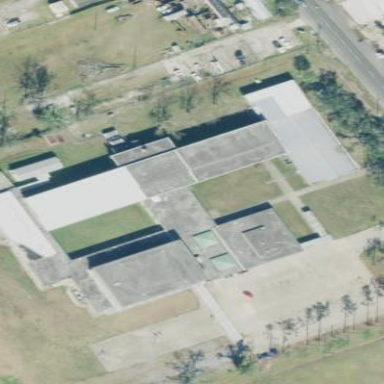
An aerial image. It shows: School.